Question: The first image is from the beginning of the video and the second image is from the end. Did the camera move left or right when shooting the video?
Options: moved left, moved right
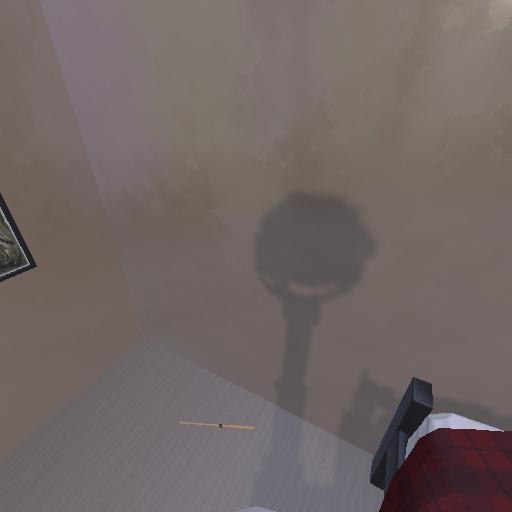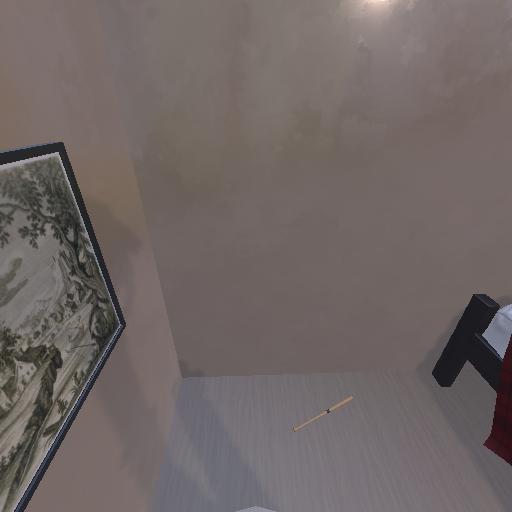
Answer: moved left